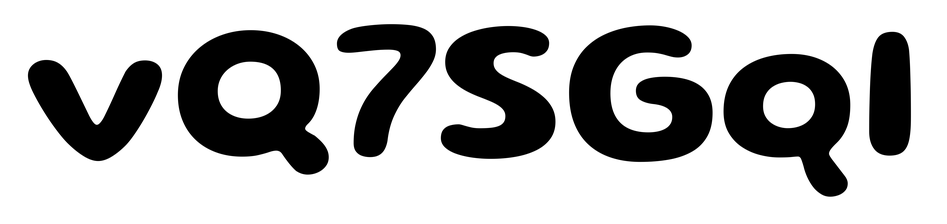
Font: Gluten_SemiBold